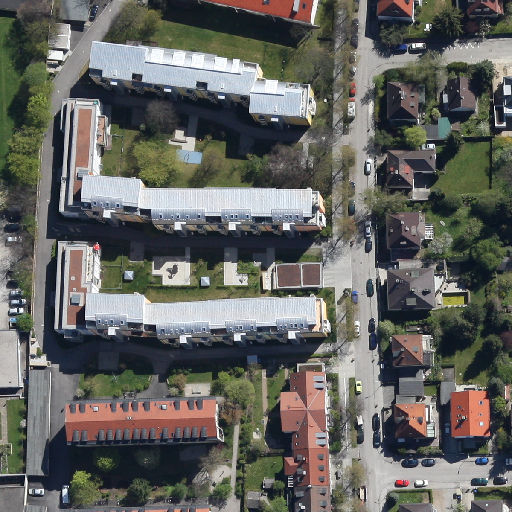
Referring expression: van in the parking area